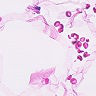
Metastatic tissue present: no